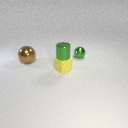
small yellow rubber cube in front of small green metal sphere